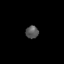
Tissue: skin
Cell type: Others
Senescence score: 0.7555
Nuclear area (px): 163
Mean DAPI intensity: 86.202